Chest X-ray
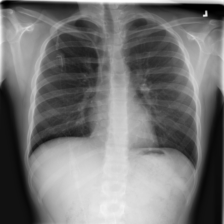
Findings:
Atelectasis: negative
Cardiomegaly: negative
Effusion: negative
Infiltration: negative
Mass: negative
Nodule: negative
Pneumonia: negative
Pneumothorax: negative
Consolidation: negative
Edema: negative
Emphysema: negative
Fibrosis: negative
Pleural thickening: negative
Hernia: negative